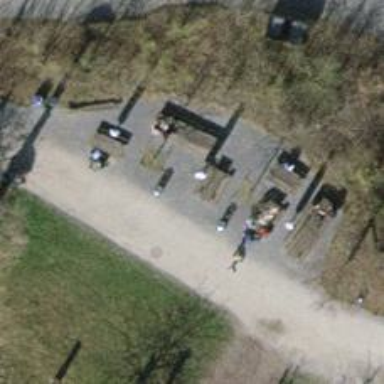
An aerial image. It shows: Picnic table located in leisure land area.